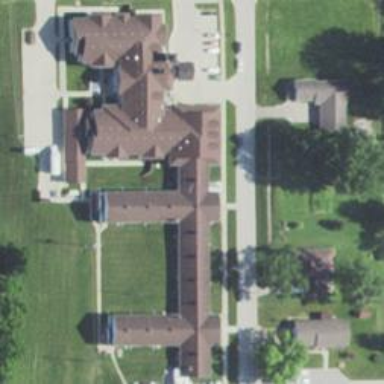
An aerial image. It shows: Nursing home.